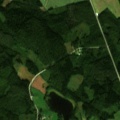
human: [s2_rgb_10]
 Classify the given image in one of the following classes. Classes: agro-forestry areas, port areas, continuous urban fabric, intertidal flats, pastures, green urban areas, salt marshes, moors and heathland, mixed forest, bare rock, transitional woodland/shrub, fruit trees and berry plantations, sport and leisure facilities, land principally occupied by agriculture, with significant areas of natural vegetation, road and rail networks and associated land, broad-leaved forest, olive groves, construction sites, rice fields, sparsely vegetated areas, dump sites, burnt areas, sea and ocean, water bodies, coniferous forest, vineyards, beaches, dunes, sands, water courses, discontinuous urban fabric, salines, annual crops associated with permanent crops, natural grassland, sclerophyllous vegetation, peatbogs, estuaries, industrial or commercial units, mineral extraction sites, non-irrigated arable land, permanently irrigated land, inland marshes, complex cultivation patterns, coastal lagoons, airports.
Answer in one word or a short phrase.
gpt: non-irrigated arable land, mixed forest, water bodies